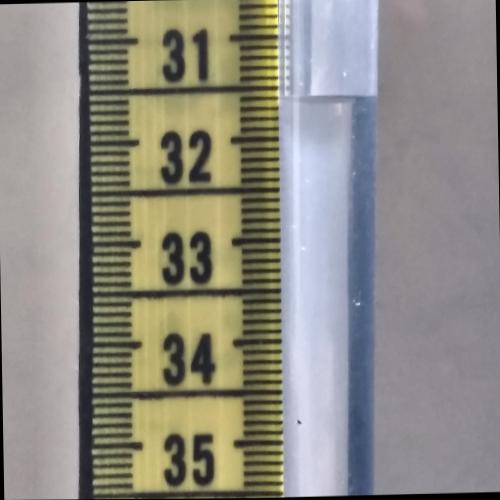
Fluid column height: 31.6 cm